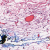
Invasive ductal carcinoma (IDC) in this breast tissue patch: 0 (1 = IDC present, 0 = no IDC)